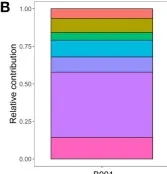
Genomic analysis of the blood and tumor samples. 96-mutational profile.
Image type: chart (chart)